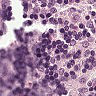
Metastatic tissue present: no